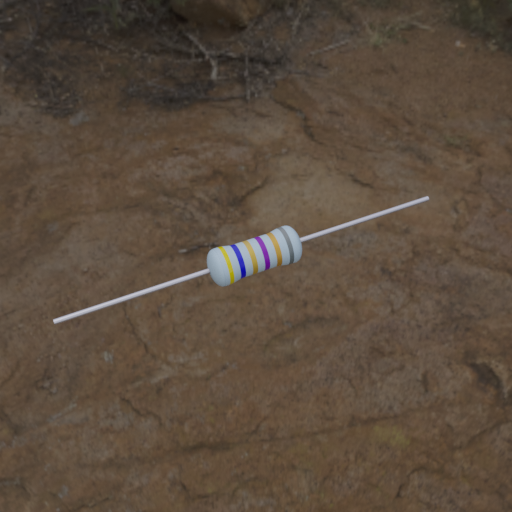
Resistor colour bands (in order): yellow, blue, gold, violet, gold, gray